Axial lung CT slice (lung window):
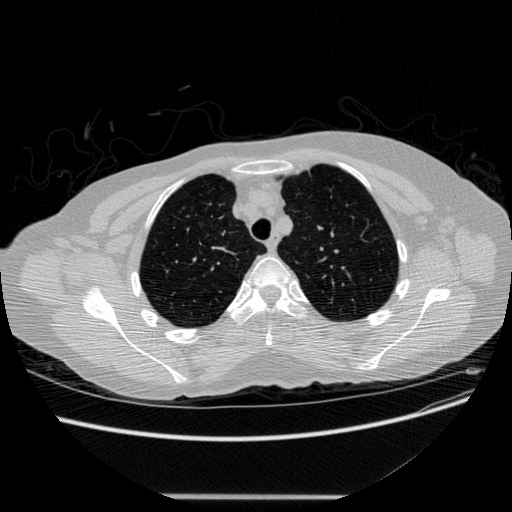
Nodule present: no